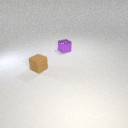
small purple metal cube behind small brown rubber cube